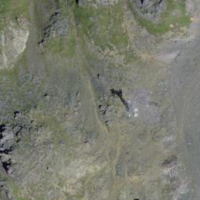
EUNIS habitat code: 31
Species observed at this site:
Bartsia alpina